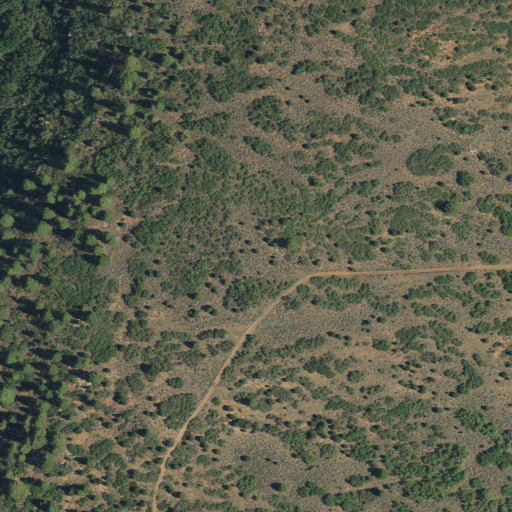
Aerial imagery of cape in Utah named Maverick Point containing shrub, deciduous forest, and evergreen forest